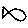
Label: fish